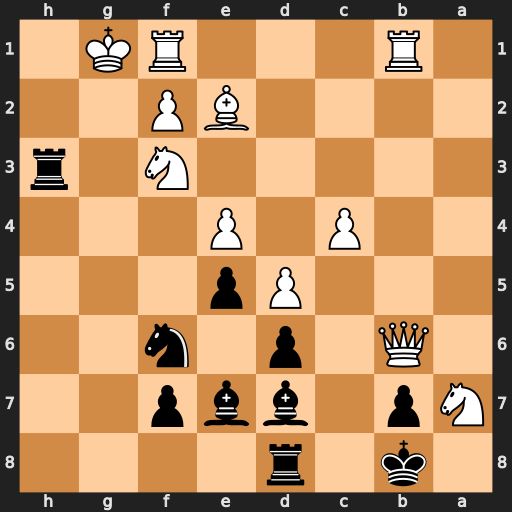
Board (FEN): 1k1r4/Np1bbp2/1Q1p1n2/3Pp3/2P1P3/5N1r/4BP2/1R3RK1
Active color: b
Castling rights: -
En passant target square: -
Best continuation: Rg8+ Ng5 Rxg5+ Bg4 Rxg4#